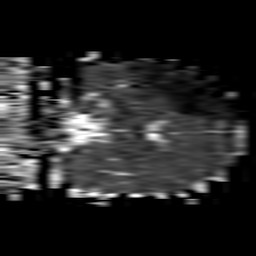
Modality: ADC
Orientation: coronal
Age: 46
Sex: female
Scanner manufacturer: philips
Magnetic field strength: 1.5 T
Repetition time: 3.403 s
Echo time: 0.06922 s